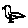
Label: bird